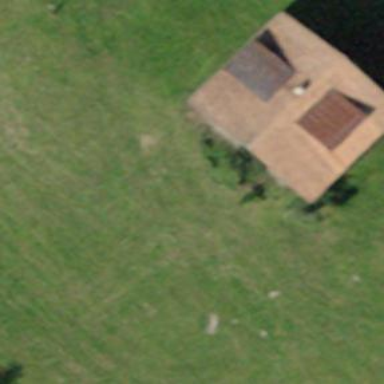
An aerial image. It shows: Barn.